Question: I am not very good in Java GUI and needs to seek help.
I intend to add images at the west of my 'BorderLayout', center to be my contents and buttons at the bottom.
I created an empty border to make some paddings between my south panel and my west and center panels. Now I just want to add a line across on top of the south border.
As shown in the screenshot below, there's a line between the west panel and center panel as well, how can I remove that line and maintain the line across on top of the south panel?
Attached is my code:

'''
import java.awt.BorderLayout;
import java.awt.FlowLayout;
import javax.swing.BorderFactory;
import javax.swing.JFrame;
import javax.swing.JLabel;
import javax.swing.JPanel;
public class test {
public static void main(String[] args) {
JPanel panel1 = new JPanel(new BorderLayout());
JPanel panel2 = new JPanel(new FlowLayout());
JPanel panel3 = new JPanel(new FlowLayout());
JPanel panel4 = new JPanel(new FlowLayout());
JFrame frame = new JFrame();
panel2.add( new JLabel( "WEST <will be adding image here>" ));
panel3.add( new JLabel( "CENTER <contents>"));
panel4.add( new JLabel( "SOUTH <will be adding buttons>" ));
panel1.add(panel2, BorderLayout.WEST);
panel1.add(panel3, BorderLayout.CENTER);
panel1.add(panel4, BorderLayout.SOUTH);
panel2.setBorder(BorderFactory.createRaisedBevelBorder());
panel3.setBorder(BorderFactory.createRaisedBevelBorder());
panel4.setBorder(BorderFactory.createEmptyBorder(10,10,10,10));
frame.add(panel1);
frame.setDefaultCloseOperation(JFrame.DISPOSE_ON_CLOSE);
frame.pack();
frame.setSize(510,390);
frame.setLocationRelativeTo(null);
frame.setVisible(true);
frame.setResizable(false);
}
}
'''
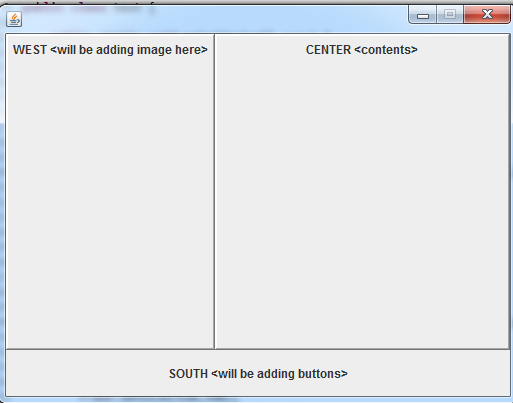
Answer: To remove the border between WEST and CENTER, just remove their borders
'''
panel2.setBorder(BorderFactory.createRaisedBevelBorder());
panel3.setBorder(BorderFactory.createRaisedBevelBorder());
'''
If you want to retain their border with the frame's edge, then add a border to 'panel1' instead.
As for SOUTH, if you want "to add a line across on top of the south border" and keep the empty border, use:
'''
panel4.setBorder(BorderFactory.createCompoundBorder(
BorderFactory.createEmptyBorder(10, 10, 10, 10),
BorderFactory.createMatteBorder(2, 0, 0, 0, Color.BLACK)));
'''
or 'createRaisedBevelBorder()' instead of 'createMatteBorder'.
Remember that you can switch the order of the borders and their style. See the <URL> for more info.